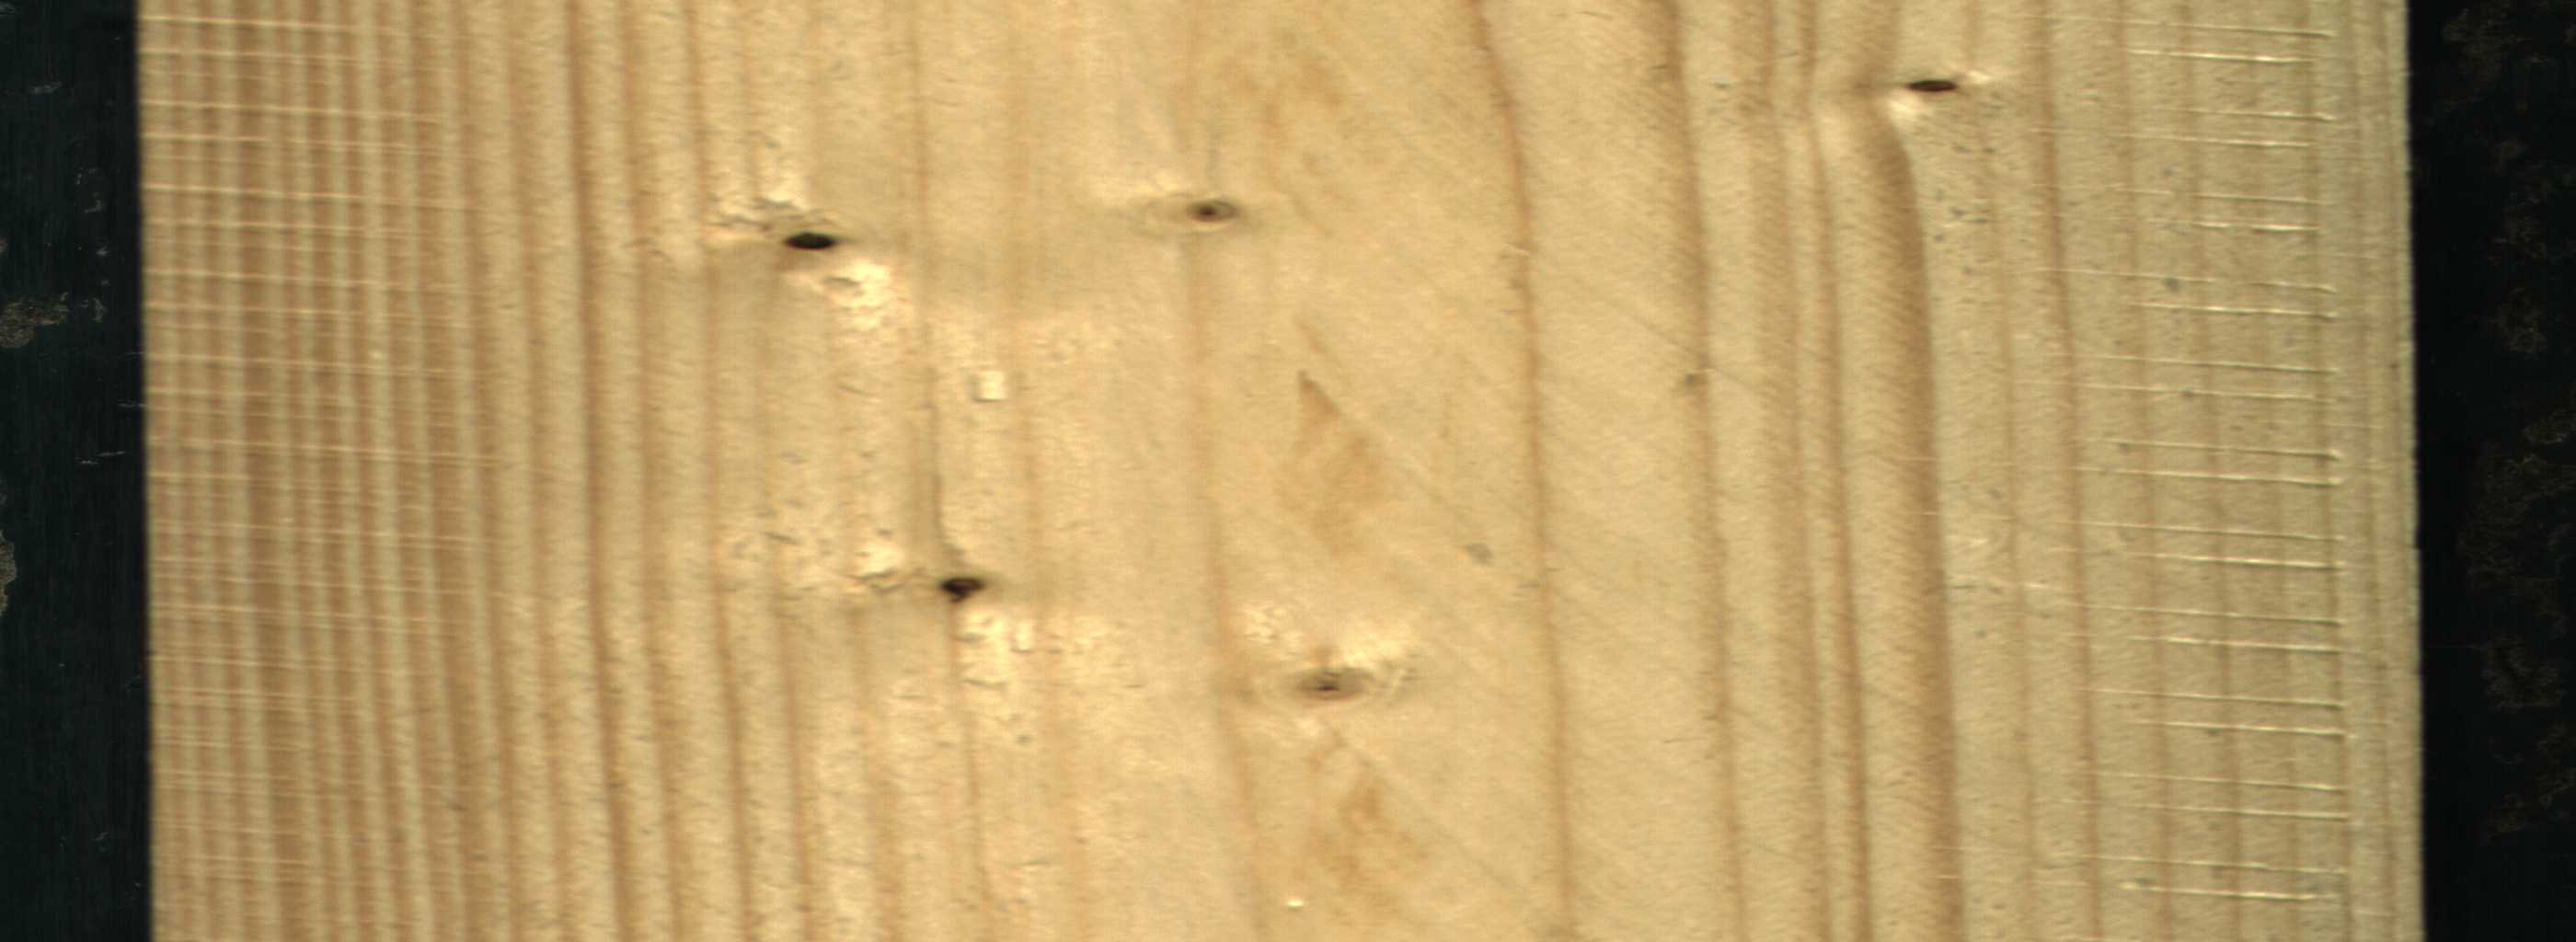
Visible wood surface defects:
Dead_Knot
Dead_Knot
Dead_Knot
Live_Knot
Live_Knot